Question: I have two tables - 1st is place and 2nd is location. Place can have zero or many locations. Place PK is id, and location PK is two component key place_id + id.

In third table (ex. invoice) I could have place which doesn't have any location.
The question is: how to set FK in invoice table?
1. I can't use only place.id as FK because I want to know location.
2. If I use locations PK which consists of place_id + id columns - then the relationship to table location is not consistent - some place can have 0 location.
So, the main problem is that some place can have 0 locations.
Yes, I might to set surrogate PK in location table, and set place_id FK, location_id FK NULL. But, the requirement is that place and location keys are natural (based on company organizational structure). Second idea is to have one to one/many association and put in location id value 0 for place which have zero locations and hide this location in user interface. Actually, then I need to put for every place location 0 (no location).
Thanks.
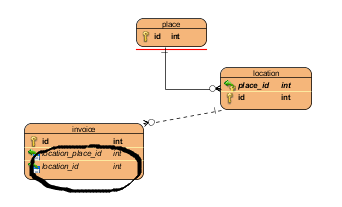
Answer: You should be able to simply "merge" these two FKs together:

'''
CREATE TABLE invoice (
id INT PRIMARY KEY,
place_id INT NOT NULL,
location_id INT NULL,
FOREIGN KEY (place_id) REFERENCES place (id),
FOREIGN KEY (place_id, location_id) REFERENCES location (place_id, id)
);
'''
The DBMS will ignore a FK with at least one NULL:
- 'place_id'- 'location_id'
You can play with it in this <URL>.
'location''place'
---
In an unlikely case your DBMS treats NULLs in a funny way so a FK with a NULL is not ignored, you can completely separate these two FKs, and use CHECK to ensure they belong to the same location:
'''
CREATE TABLE invoice (
id INT PRIMARY KEY,
place_id INT NOT NULL,
location_place_id INT NULL,
location_id INT NULL,
FOREIGN KEY (place_id) REFERENCES place (id),
FOREIGN KEY (location_place_id, location_id) REFERENCES location (place_id, id),
CHECK (place_id = location_place_id)
);
'''